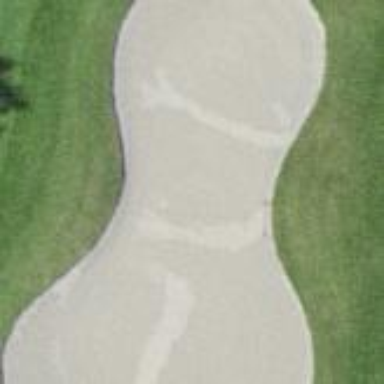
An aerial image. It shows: Golf bunker.